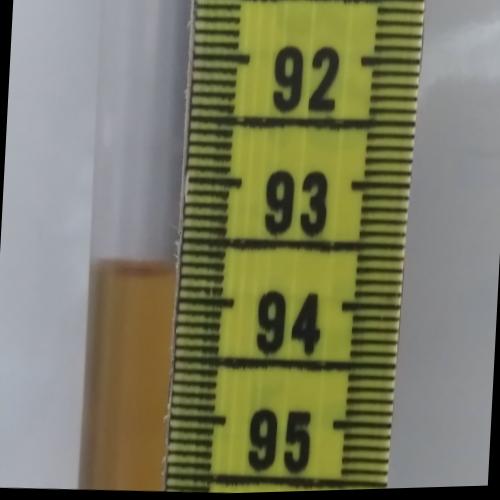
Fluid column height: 93.8 cm